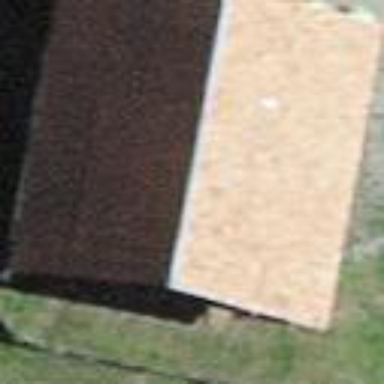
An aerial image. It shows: Barn.